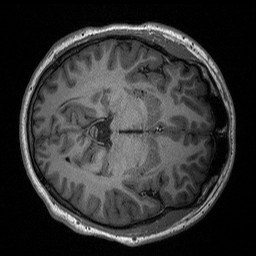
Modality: T1w
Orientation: axial
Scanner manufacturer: siemens
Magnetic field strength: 3 T
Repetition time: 2.3 s
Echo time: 0.00226 s